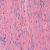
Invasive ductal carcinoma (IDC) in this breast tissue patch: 0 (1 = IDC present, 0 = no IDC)